Question: Intro:
I have a custom VCL component derived from the TCustomPanel class which purpose is to act as some kind of a custom form which has a parent (main form), but all default buttons such as maximize, minimize, close. That component was developed long before FMX and it's an important part of an existing application. The component is catching messages, overriding the Paint method etc.
The main feature of this component is to have similar functionality as a regular form (floating at runtime within it's parent, dragging ...) but with some customized graphics (smaller buttons etc...)

Task at hand:
I am working on rewriting components for FireMonkey (Delphi XE2) including this floating window as well and if there is any point to do that.
(I don't want to mix VCL and FMX because at some point I would like to have whole application in FMX.)
Questions:
1. Is there any existing FMX control with feature of floating / dragging / moving in runtime?
2. What is the approach in Firemonkey to enable for an eg. TPanel move in run time or is there a control which offers that functionality by default? I guess the whole idea in FMX is to override existing methods.
3. Is it possible in same application to have forms with different styles? I am thinking about creating my custom form with custom style. In that case I can have one main form (parent) and child forms which have different style.
Thanks!
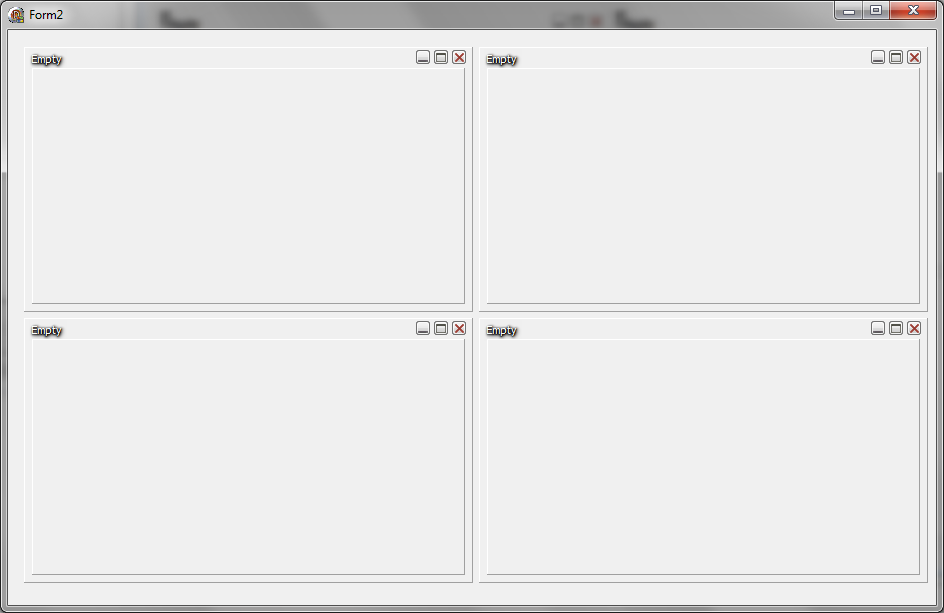
Answer: For 1 and 2, you'll find the OnMouseXXXX events easy enough to use yourself (or the protected virtual methods if you're developing a custom component).
For 3, place a TStyleBook on each form and load the desired style into it (remembering to set the StyleBook property of the form). You can also point the StyleBook property to an instance not on the form, e.g. on another form or to a global object. If you do this beware to nil the StyleBook property of the form before freeing it or you'll get AVs.